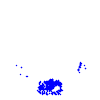
Particle: electron